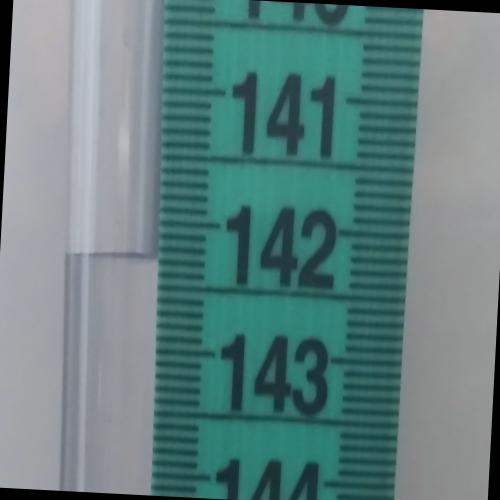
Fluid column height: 142.3 cm